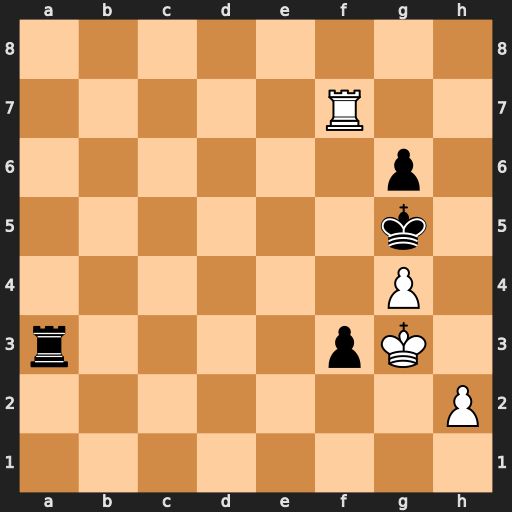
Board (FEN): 8/5R2/6p1/6k1/6P1/r4pK1/7P/8
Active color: w
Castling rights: -
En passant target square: -
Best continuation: h4+ Kh6 g5+ Kh5 Rh7#